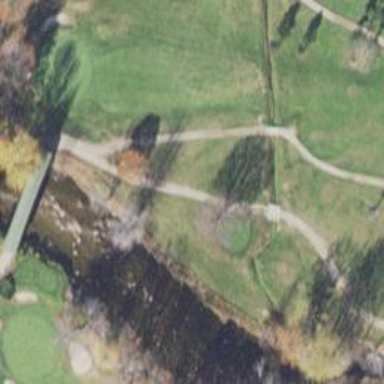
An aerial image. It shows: Service road designed for nordic skiing. It resembles cartpath on golf course.